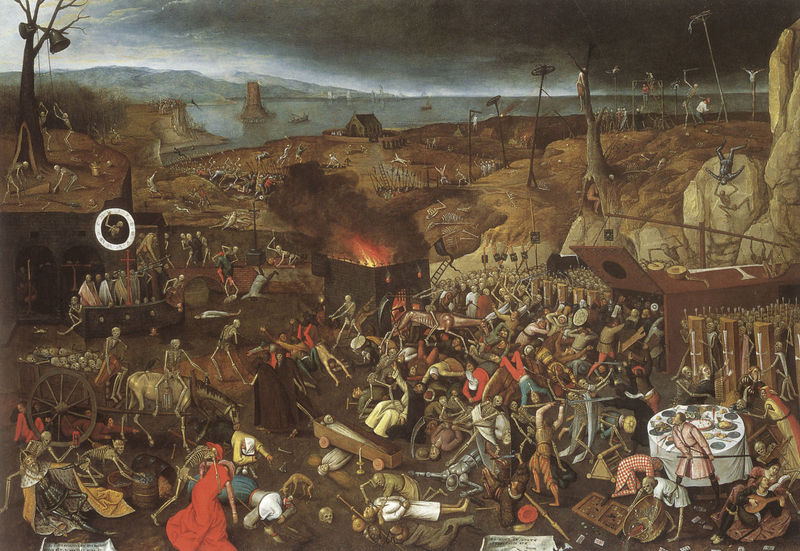
Titel: Triumph des Todes
Institution: Basel, Kunstmuseum
Schlagwörter: baum, dunkel, felsen, feuer, gemälde, himmel, meer, wasser, wolken, menschen, schwarz, tisch, haus, rot, schädel, tod, tischtuch, horizont, reiter, turm, düster, dorf, kahl, wagen, krieg, schlacht, soldaten, essen, tafel, brennen, flammen, tote, verletzte, rüstung, skelett, sarg, glocke, finsternis, bahre, krieger, zerstört, sense, gerippe, totenköpfe, brennt, gerippen, riotter